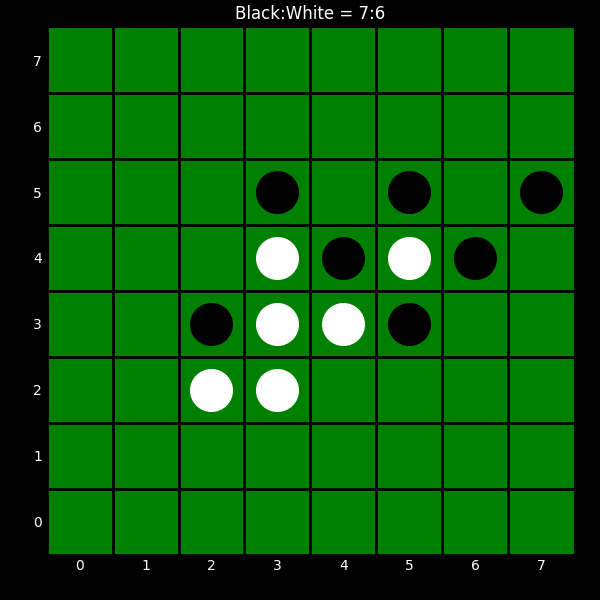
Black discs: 7
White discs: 6